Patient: sex M, age 60
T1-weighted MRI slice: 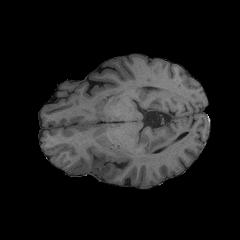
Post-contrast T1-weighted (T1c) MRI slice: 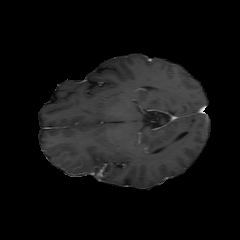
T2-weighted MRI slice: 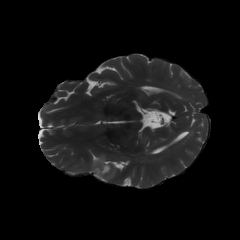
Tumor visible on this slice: yes
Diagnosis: Glioblastoma, IDH-wildtype
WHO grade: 4